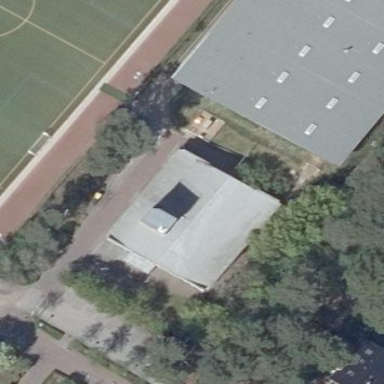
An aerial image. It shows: School building.